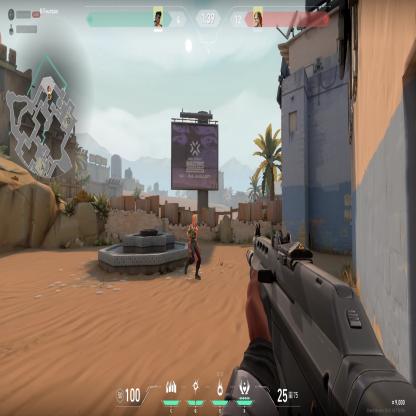
Label: enemy